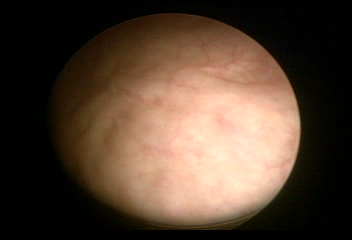
Modality: WLC
Class: Normal mucosa
Bladder cancer association: No